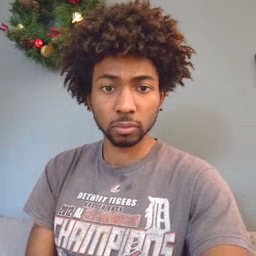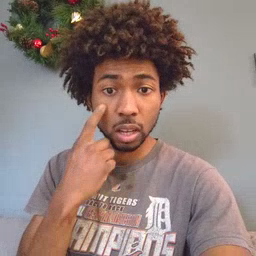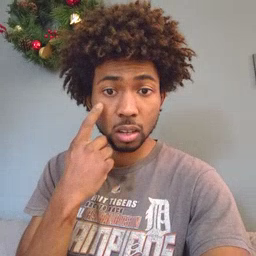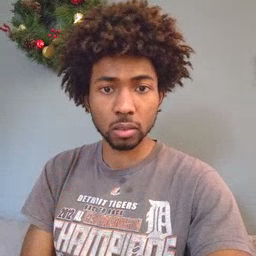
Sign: eye